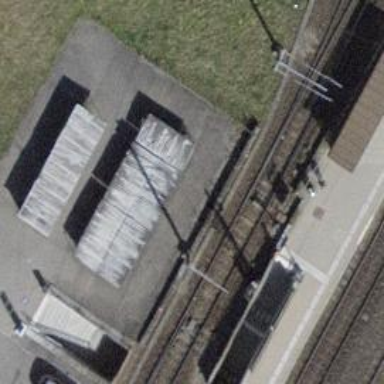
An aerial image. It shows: Railway switch.